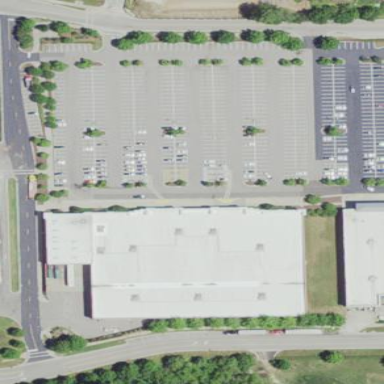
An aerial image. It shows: Paved parking area with park and ride facility available.